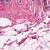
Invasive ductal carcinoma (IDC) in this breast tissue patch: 0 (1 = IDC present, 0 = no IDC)